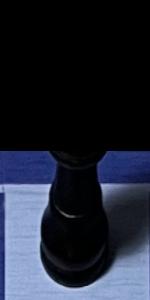
Label: King_Black